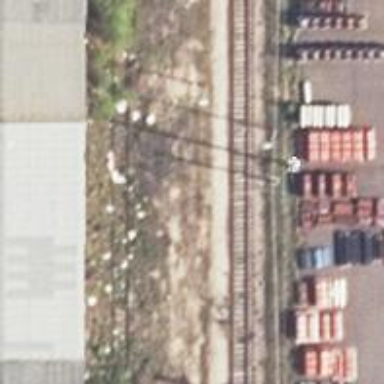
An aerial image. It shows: Abandoned railway spur.